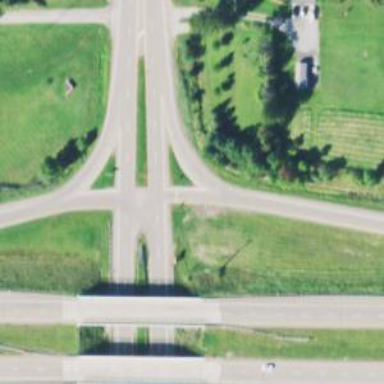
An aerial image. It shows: Trunk link highway.